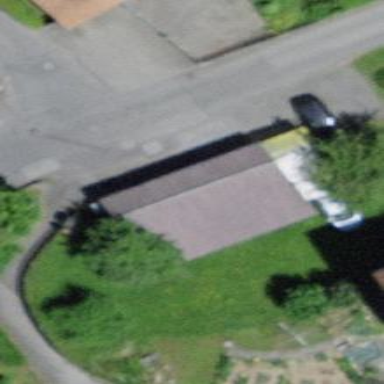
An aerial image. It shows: View of roof of building.